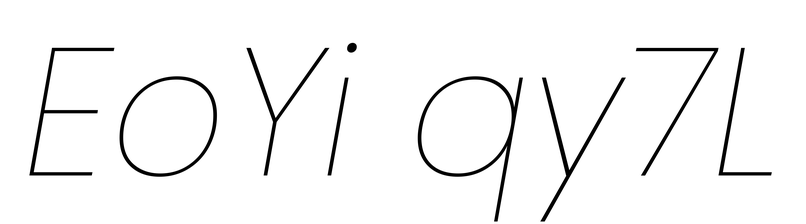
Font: Poppins-ThinItalic